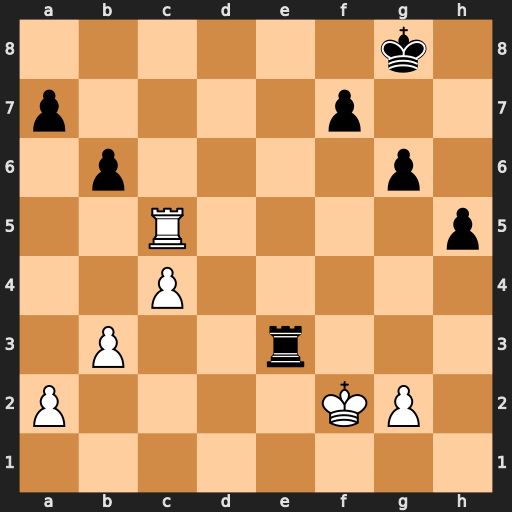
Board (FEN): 6k1/p4p2/1p4p1/2R4p/2P5/1P2r3/P4KP1/8
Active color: w
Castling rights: -
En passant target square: -
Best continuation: Rc8+ Kg7 Kxe3